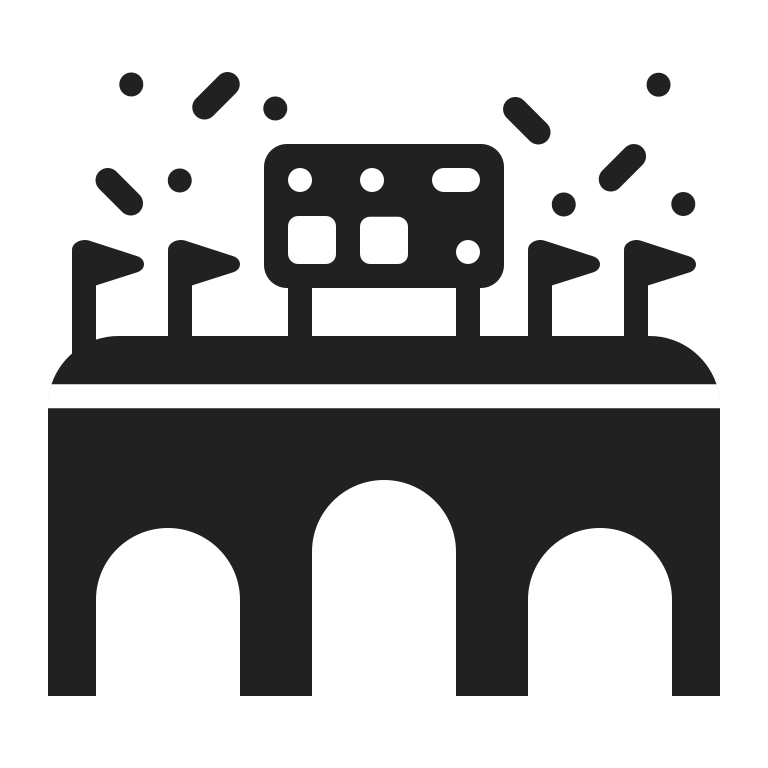
stadium high contrast